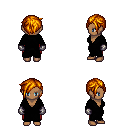
a pixel art fantasy rpg character, female body template, human, dark skin, black robe, red pants, dark blonde pixie cut hairstyle, metal gloves, four views (front, back, left, right), 2x2 character sprite sheet, small pixel art, hard edges, no anti-aliasing